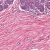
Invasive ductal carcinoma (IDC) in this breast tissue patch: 0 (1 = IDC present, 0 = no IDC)